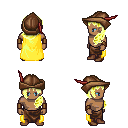
a pixel art fantasy rpg character, male body template, human, dark skin, yellow cape, robe skirt, gold left-swept hairstyle, leather cap, leather bracers, brown shoes, four views (front, back, left, right), 2x2 character sprite sheet, small pixel art, hard edges, no anti-aliasing